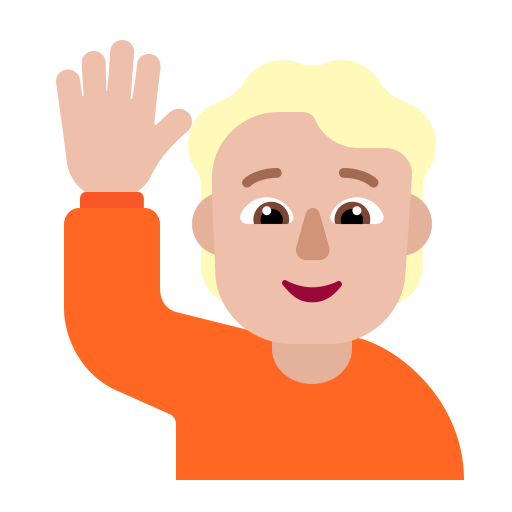
person raising hand flat  light